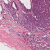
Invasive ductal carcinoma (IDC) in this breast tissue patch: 1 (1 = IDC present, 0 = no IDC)